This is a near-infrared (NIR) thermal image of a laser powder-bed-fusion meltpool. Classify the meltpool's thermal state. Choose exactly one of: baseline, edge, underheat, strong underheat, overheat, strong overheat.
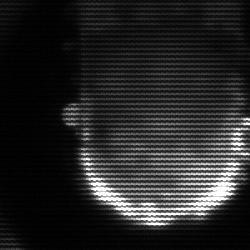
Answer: baseline